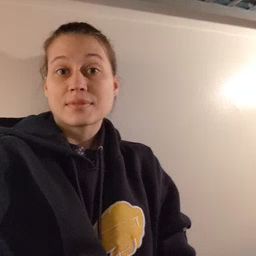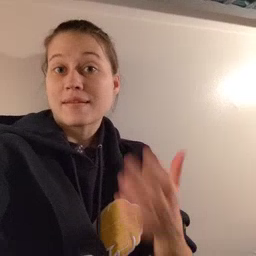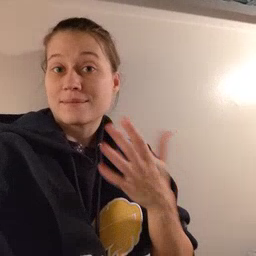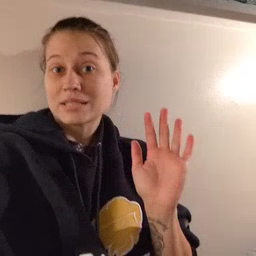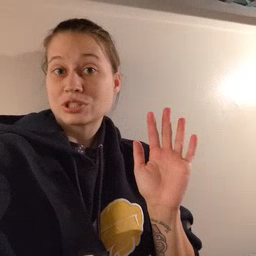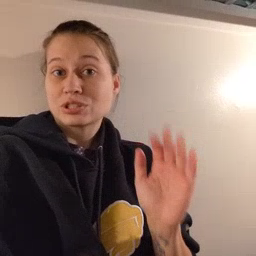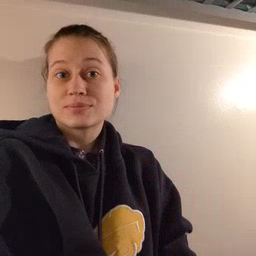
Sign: finish